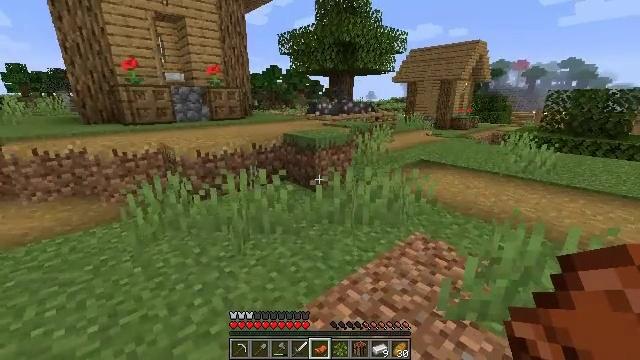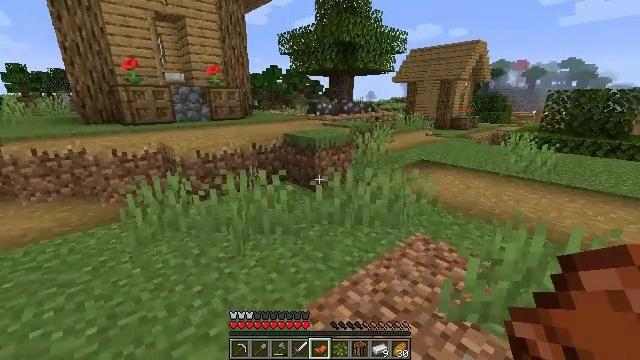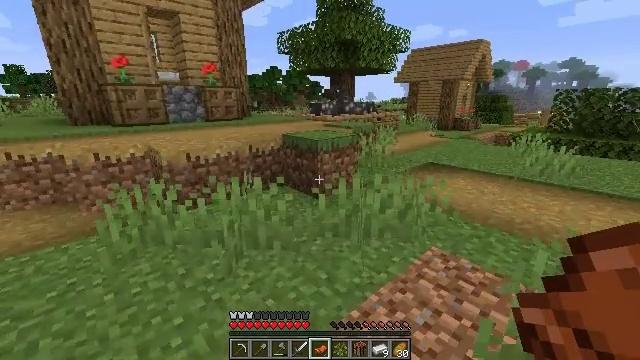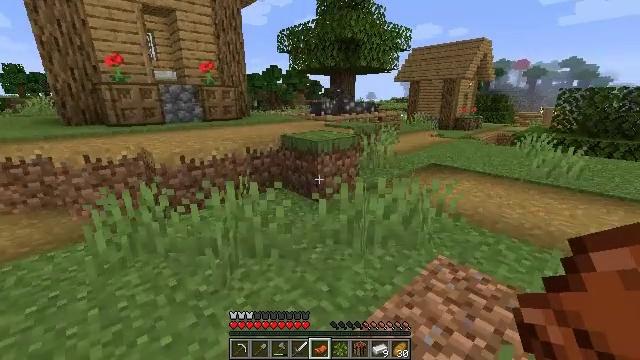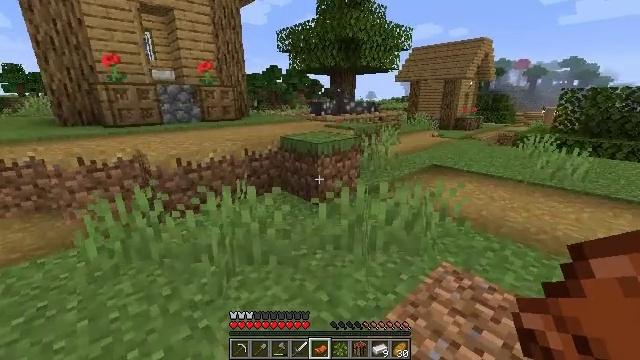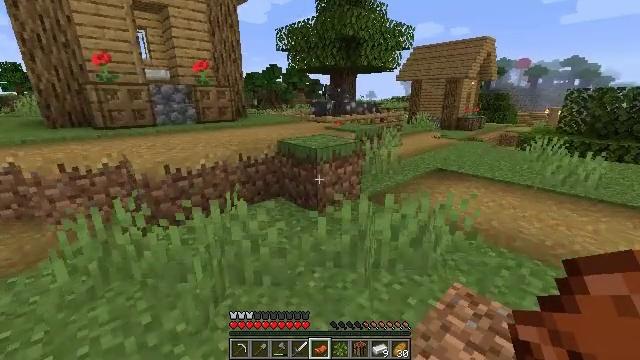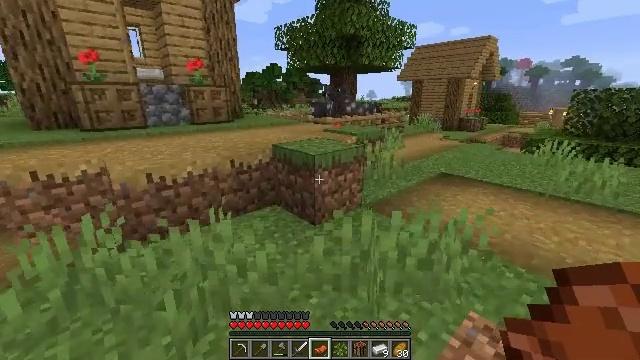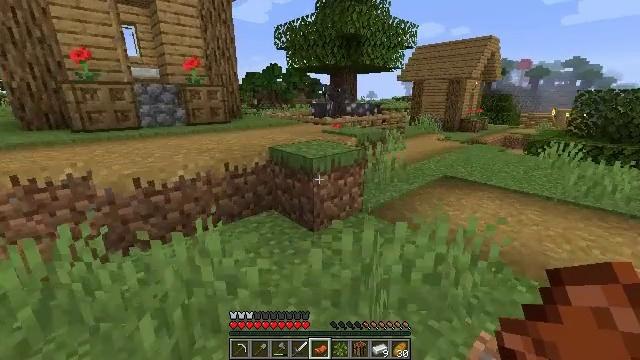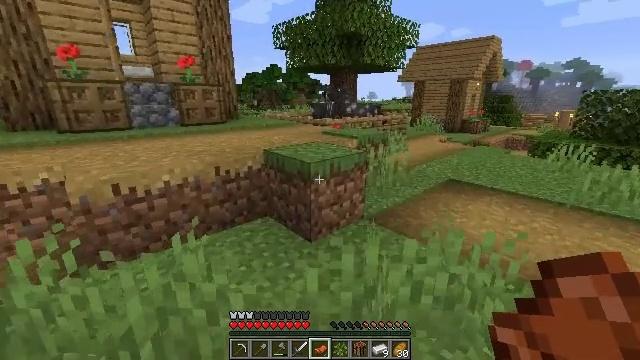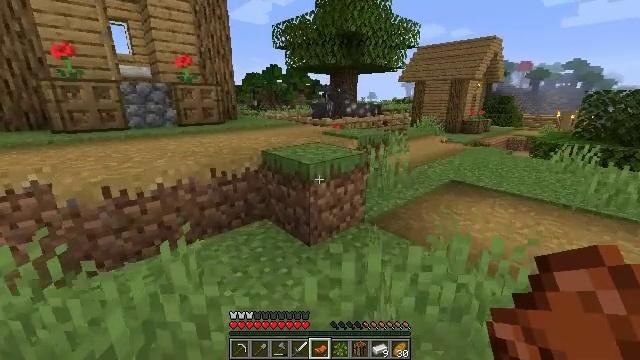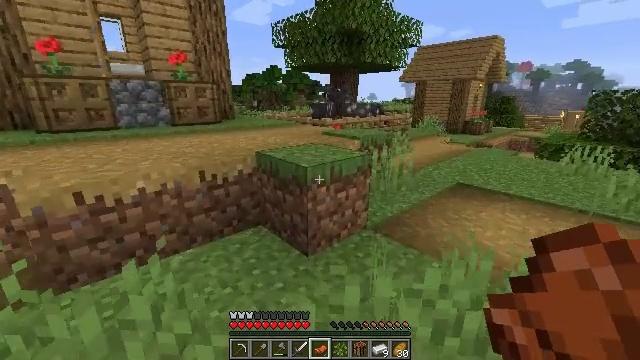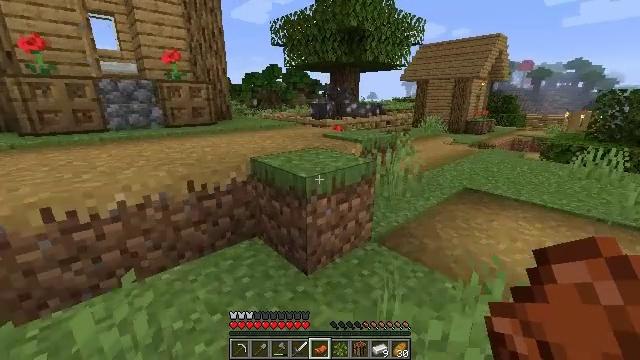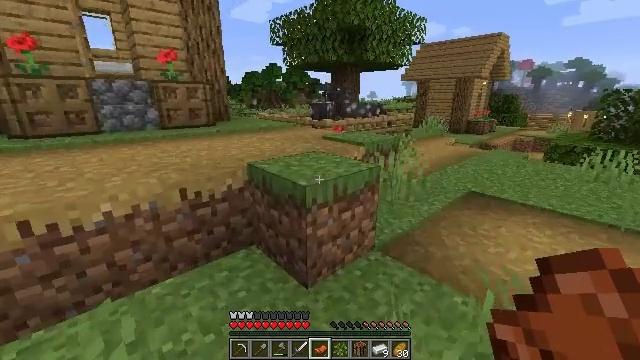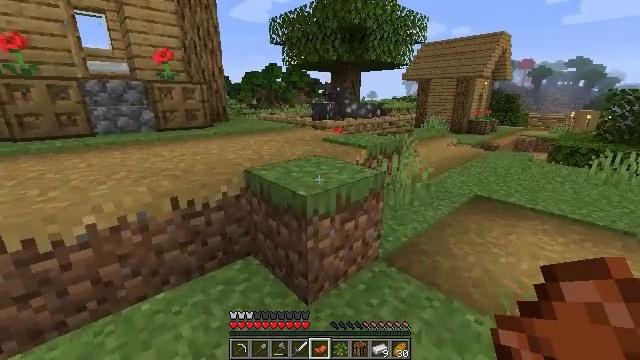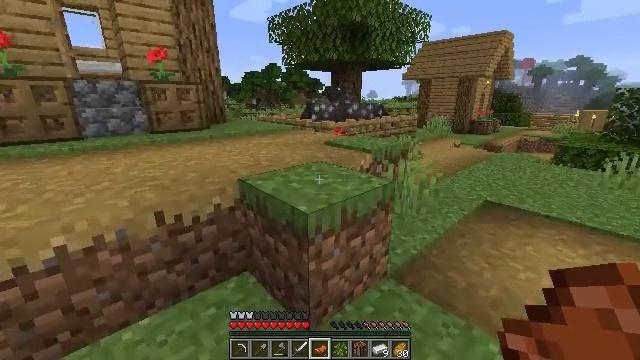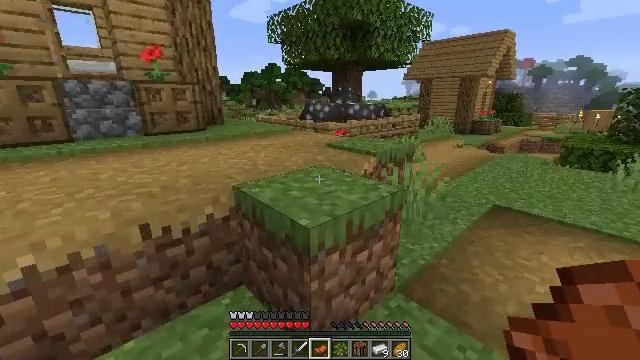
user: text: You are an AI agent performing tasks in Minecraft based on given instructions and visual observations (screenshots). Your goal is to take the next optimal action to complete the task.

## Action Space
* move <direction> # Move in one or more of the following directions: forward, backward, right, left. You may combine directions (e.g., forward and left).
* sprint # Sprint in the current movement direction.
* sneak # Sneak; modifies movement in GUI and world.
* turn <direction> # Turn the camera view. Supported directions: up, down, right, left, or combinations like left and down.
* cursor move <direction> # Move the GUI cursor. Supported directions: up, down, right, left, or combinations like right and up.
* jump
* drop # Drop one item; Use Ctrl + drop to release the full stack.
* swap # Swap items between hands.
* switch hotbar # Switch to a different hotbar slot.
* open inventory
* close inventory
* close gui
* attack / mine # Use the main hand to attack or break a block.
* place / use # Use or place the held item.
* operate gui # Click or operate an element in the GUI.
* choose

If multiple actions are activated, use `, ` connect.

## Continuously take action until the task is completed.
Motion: motion action
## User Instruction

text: Collect materials from the oak fence gate.
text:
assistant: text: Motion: move forward
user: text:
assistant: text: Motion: move forward
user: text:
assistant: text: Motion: move forward
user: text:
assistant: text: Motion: move forward
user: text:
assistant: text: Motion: move forward
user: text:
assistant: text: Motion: move forward
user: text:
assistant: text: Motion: move forward
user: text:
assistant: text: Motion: move forward
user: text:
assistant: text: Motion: move forward
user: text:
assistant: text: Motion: move forward
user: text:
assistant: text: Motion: move forward
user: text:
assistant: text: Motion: move forward
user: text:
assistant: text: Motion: move forward
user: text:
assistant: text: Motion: move forward
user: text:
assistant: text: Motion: move forward
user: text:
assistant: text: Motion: move forward
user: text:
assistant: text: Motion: move forward
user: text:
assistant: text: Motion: move forward, turn down, jump
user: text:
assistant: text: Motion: move forward, turn down, jump
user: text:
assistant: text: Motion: move forward, turn down, jump
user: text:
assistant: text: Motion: move forward, jump
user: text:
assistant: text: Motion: move forward
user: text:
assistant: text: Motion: move forward, switch to hotbar 3
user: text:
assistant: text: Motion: move forward, switch to hotbar 3
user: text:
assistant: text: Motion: move forward, switch to hotbar 3
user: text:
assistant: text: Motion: move forward, switch to hotbar 3
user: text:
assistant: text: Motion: move forward, turn right
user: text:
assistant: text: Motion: move forward, turn right
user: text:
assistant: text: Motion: move forward, turn right
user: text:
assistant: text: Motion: move forward, turn right